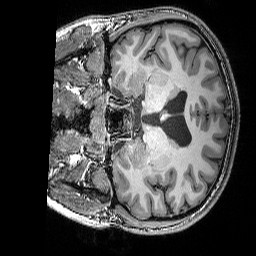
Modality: T1w
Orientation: coronal
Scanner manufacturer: siemens
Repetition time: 2.25 s
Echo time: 0.00418 s